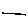
Label: line